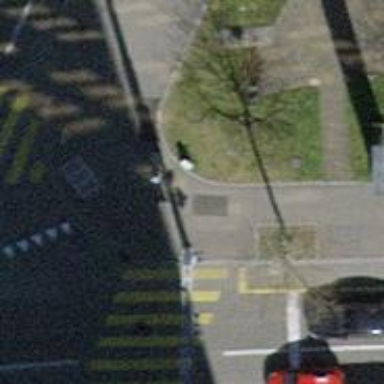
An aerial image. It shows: Asphalt sidewalk path.